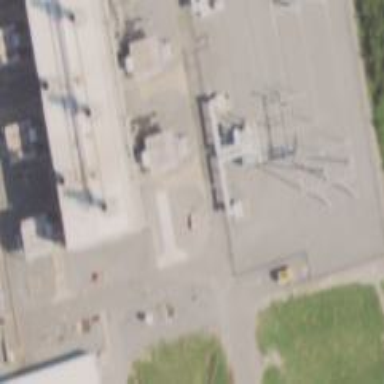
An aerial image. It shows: Gas turbine generator is in use.